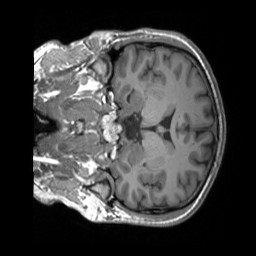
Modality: T1w
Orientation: coronal